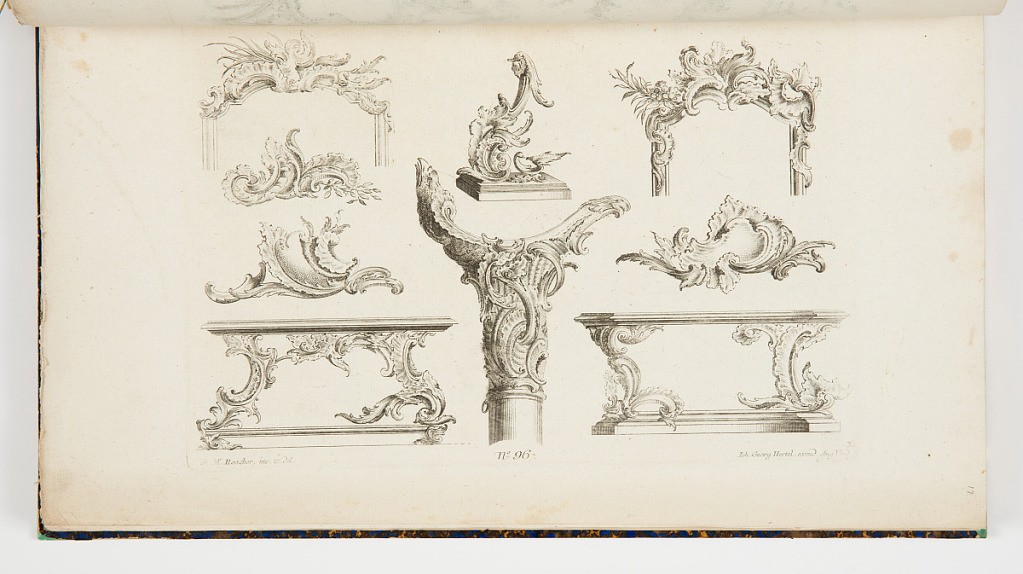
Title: Rocaille Ornament Designs
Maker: Georg Michael Roscher, German, 1700–1775
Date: mid- 18th century
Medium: Etching on off white laid paper
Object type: Print
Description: Rocaille designs for frame parts, tables, cartouches, and capitals. The plate is signed and numbered.